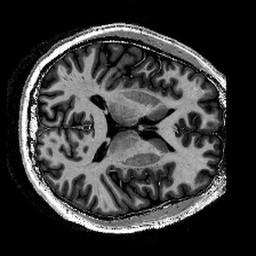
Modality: T1w
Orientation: axial
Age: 27
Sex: male
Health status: healthy
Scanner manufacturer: siemens
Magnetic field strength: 9.4 T
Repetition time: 6 s
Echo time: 0.003 s